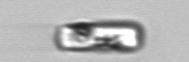
Label: Guinardia_delicatula